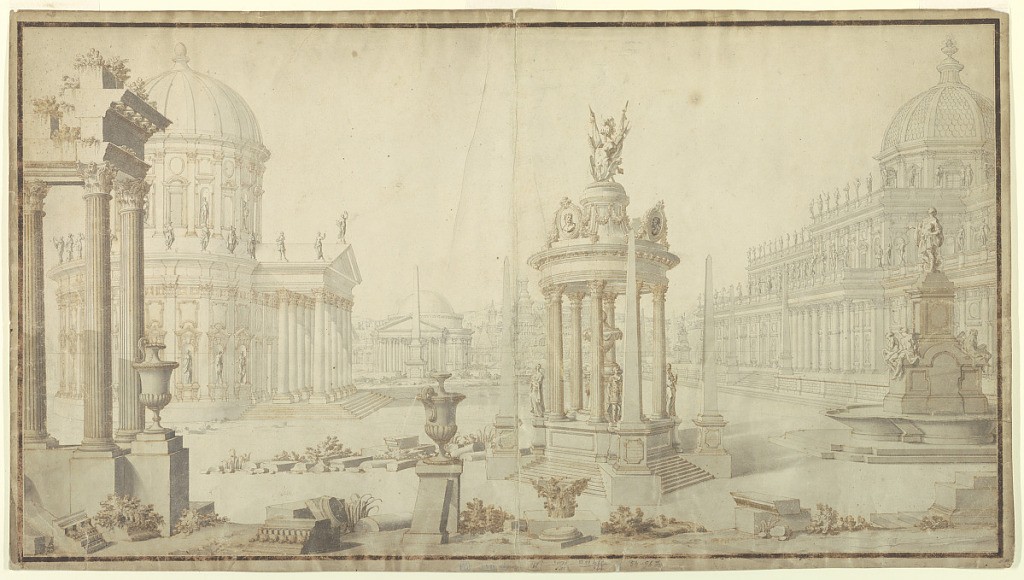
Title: Stage Design: Architectural Fantasy
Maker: Giuseppe Galli Bibiena, Italian, 1696–1756
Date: early 18th century
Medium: Pen and brown ink, brush and gray and blue-gray wash on paper
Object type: Drawing
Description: Horizontal format depiction of a fantastical architectural scene including ruins, monuments, obelisks, and various domed buildings. Framing lines.